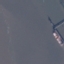
Label: SeaLake